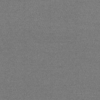
Label: dusty